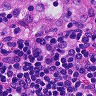
Metastatic tissue present: no